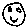
Label: smiley face